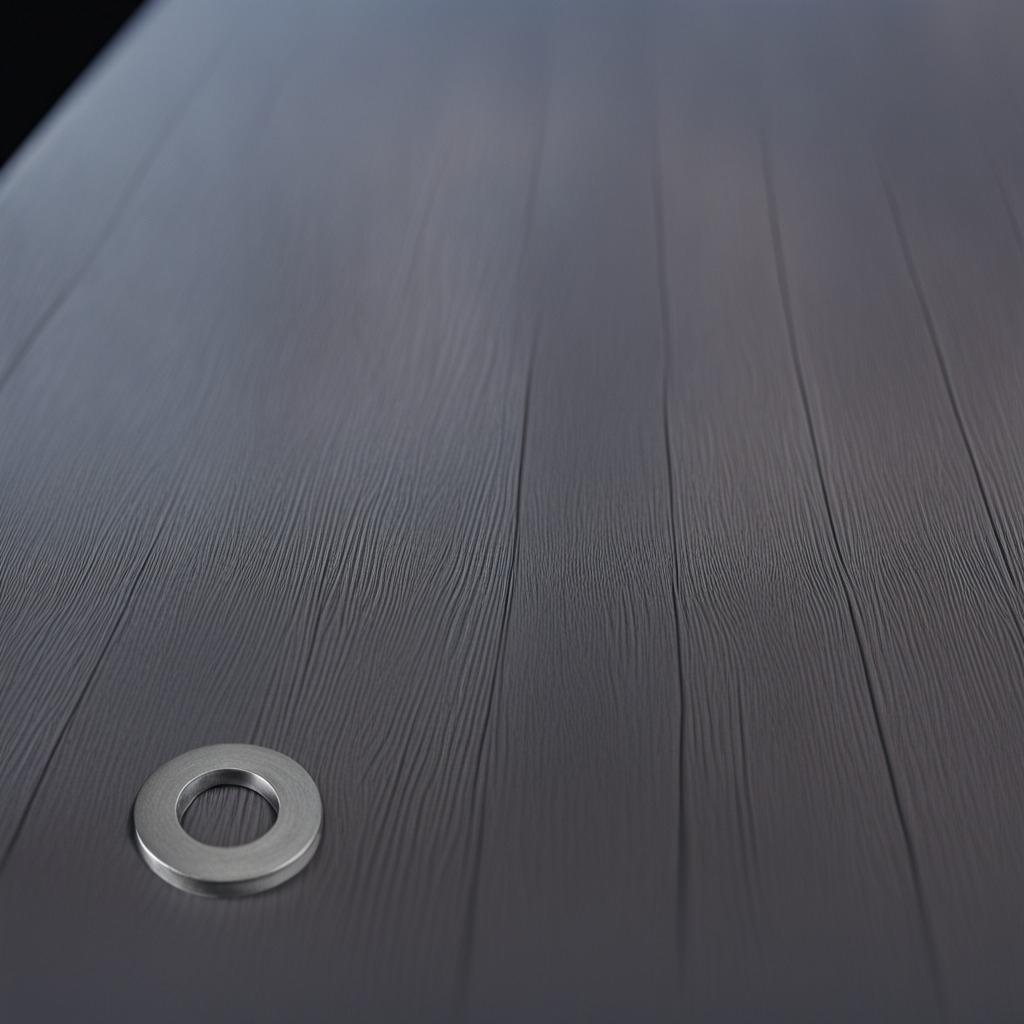
A flat metal washer lying on a table with faint burn marks in a small garage at twilight.